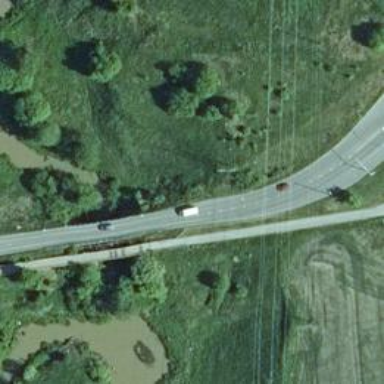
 crossing over bridge with arch structure."